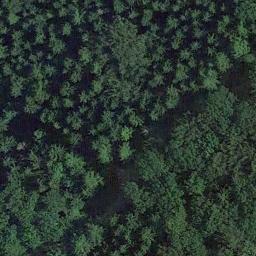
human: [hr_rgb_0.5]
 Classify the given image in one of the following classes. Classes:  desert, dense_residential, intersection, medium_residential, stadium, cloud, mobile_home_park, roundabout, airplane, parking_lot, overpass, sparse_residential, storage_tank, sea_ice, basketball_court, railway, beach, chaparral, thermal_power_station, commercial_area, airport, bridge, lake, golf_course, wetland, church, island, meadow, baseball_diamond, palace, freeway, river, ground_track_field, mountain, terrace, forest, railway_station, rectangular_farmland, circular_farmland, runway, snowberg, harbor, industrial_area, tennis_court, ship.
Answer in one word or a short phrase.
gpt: forest